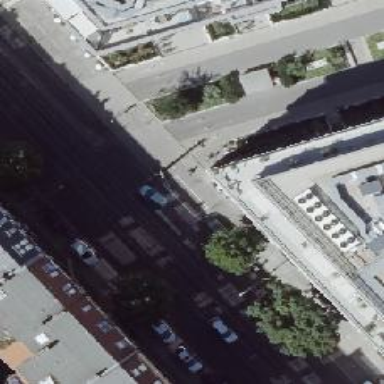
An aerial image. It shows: Parking area with on-kerb setup.